Question: I haven't used custom styles before. I want to customize the style of EditText on my app to be exactly like in the image below.

I'm not asking you to design it for me. Just point me in the right direction. Thanks in advance!
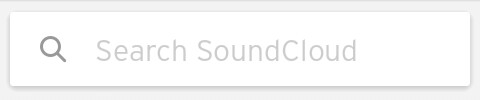
Answer: You can use layer list for styling. Create this file in drawable folder 'bg_search.xml'
'''
<?xml version="1.0" encoding="utf-8"?>
<layer-list xmlns:android="http://schemas.android.com/apk/res/android">
<item>
<shape android:shape="rectangle">
<solid android:color="@android:color/darker_gray" />
<corners android:radius="5dp" />
</shape>
</item>
<item
android:bottom="2dp"
android:left="1dp"
android:right="1dp">
<shape android:shape="rectangle">
<solid android:color="@android:color/white" />
<corners android:radius="5dp" />
</shape>
</item>
</layer-list>
'''
and apply as a background of your 'EditText'
'''
<EditText
android:layout_width="match_parent"
android:layout_height="wrap_content"
android:background="@drawable/bg_search"
android:drawableLeft="@android:drawable/ic_menu_search"
android:drawablePadding="15dp"
android:hint="Search SoundCloud"
android:padding="16dp" />
'''
Output:
<URL>